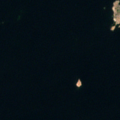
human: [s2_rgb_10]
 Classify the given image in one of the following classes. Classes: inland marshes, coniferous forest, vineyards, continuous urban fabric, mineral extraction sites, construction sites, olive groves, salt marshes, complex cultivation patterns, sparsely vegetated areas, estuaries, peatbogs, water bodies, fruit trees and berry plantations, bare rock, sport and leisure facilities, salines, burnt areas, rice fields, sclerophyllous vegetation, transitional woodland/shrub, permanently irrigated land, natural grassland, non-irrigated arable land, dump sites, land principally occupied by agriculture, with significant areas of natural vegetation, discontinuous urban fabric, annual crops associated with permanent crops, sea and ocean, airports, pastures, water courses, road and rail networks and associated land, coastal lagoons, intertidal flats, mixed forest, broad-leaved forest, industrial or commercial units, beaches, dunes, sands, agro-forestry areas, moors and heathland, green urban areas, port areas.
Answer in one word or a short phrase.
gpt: sea and ocean